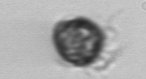
Label: Ciliophora